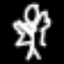
Label: angel